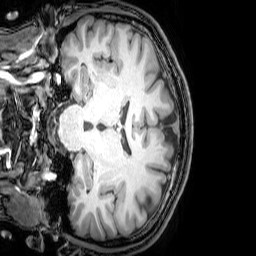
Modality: T1w
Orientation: coronal
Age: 23
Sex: male
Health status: healthy
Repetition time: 0.081 s
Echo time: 0.037 s